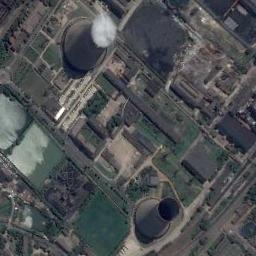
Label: thermal_power_station